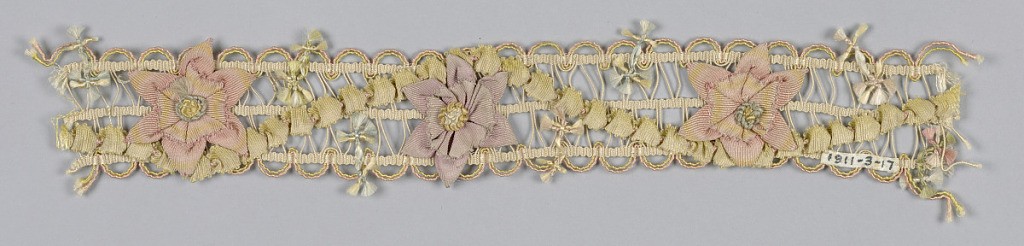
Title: Trimming
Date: ca. 1902
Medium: silk Technique: woven
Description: Multi-colored trimming woven in an open design with flowers made of colored ribbons and floss threads that are knotted and fringed.